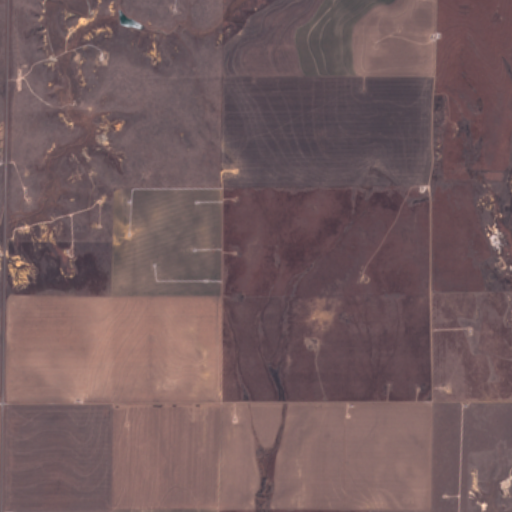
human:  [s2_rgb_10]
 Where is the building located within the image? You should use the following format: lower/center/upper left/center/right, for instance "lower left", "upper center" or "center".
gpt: The building is located in the lower left of the image.
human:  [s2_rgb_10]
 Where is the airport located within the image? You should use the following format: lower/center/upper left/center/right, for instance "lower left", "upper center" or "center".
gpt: There is no airport in the image.